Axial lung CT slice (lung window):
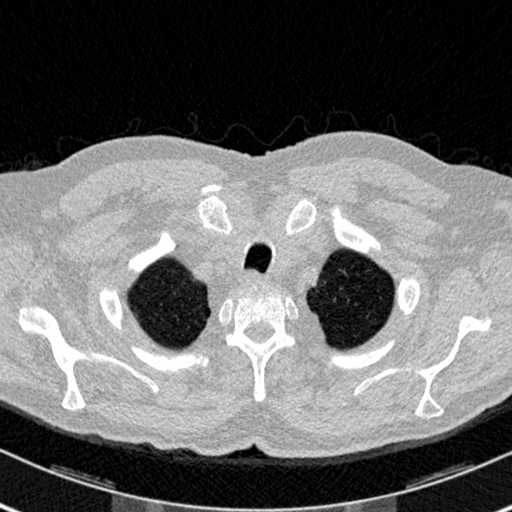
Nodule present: no